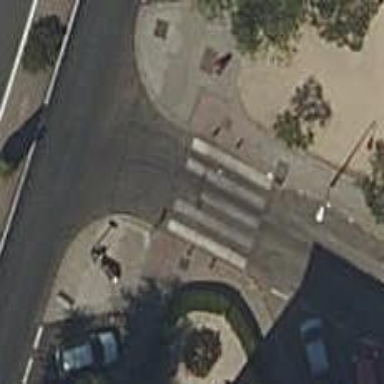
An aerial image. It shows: Uncontrolled crossing on the road.